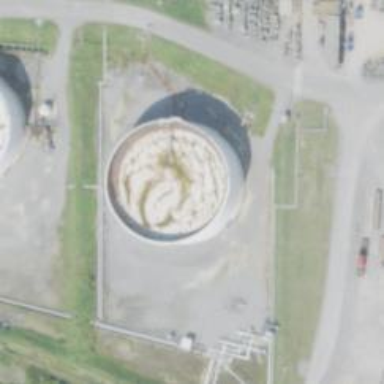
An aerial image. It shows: Storage tank that is man-made.